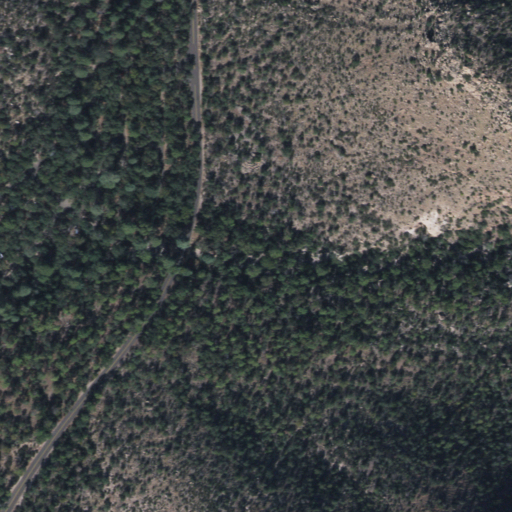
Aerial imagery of valley in Arizona named Surprise Canyon containing evergreen forest and shrub